Question: I Have the follow code which expands and hides all the content on expand and collapse. The problem I am facing is that that the individual items are not closing correctly. They should work correctly in FF and IE.
Problem is when all is expanded and you close one individually.. it closes a second one even though you havent clicked on the second one . there is some inconstancy.Try closing the last one or the second last one couple times after expanding everytime and you will it closes a 2nd random item or the one next to it
It doesnt happen all the time. The problem is noticeable in firefox
I would really appreciate your help.
Here is the code below and fiddle and screen grab
<URL>
Javascript
'''
var prevId;
function showDiv(id) {
var infoDiv = "#" + id + "-moreinfo";
var plusDiv = "#" + id + "-plus";
var minusDiv = "#" + id + "-minus";
if($(infoDiv).is(":visible")){
removeHash();
$(plusDiv).show();
$(minusDiv).hide();
$(infoDiv).slideUp(200);
}else{
window.location.hash = id;
$(minusDiv).show();
$(plusDiv).hide();
$(infoDiv).slideDown(250);
}
if(prevId != undefined){
if(prevId.valueOf() != id.valueOf()){
$("#" + prevId + "-moreinfo").slideUp(200);
$("#" + prevId + "-plus").show();
$("#" + prevId + "-minus").hide();
}
}
prevId = id;
}
/***
* removeHash()
* Initiates an HTML5 feature to clean URL hashes.
* Requires HTML5 Standards or IE10 or higher. Safe fallback for older browsers.
**/
function removeHash(e){
/* pushState adds to the browser history, or replaceState which keeps the history uniformly clean */
if (history.replaceState){
/* HTML5 browsers, including IE10+ */
history.replaceState("", document.title, window.location.pathname + window.location.search);
} else {
/* Other browsers */
window.location.hash = '';
return false;
}
}
/***
* isNumber(value)
* Boolean function checking if value is numerical.
**/
function isNumber(n){
return !isNaN(parseFloat(n)) && isFinite(n);
}
/***
* Manupulates CSS to show css butons on expand and close. Also, expands and closes all violations
**/
$(document).ready(function(){
if (window.location.hash) {
/* Clean the hash, stripping out the preceding symbol, as showDiv() needs numbers */
var clean_hash = window.location.hash.replace('#','');
var text = $(this).text();
console.log("text " +text);
console.log("clean_hash " +clean_hash);
console.log("text " );
/* Check if the hash is a number before attempting to expand */
if (isNumber(clean_hash)) {
showDiv(clean_hash);
/* tiny wait before scrolling */
window.setTimeout(function() {
/* Uses jquery.scrollto library: http://balupton.github.io/jquery-scrollto/ */
//Scroll down to the item's h3 violation header text.
$('#post-'+prevId+' h3.viol-header').ScrollTo({
duration: 350,
easing: 'linear',
});
}, 800);
}
}
/**
** This shows the content when the user clicks on Expand all and also switches the plus and minus
**/
$("#Hide").hide();
$("#Show").click(function(e){
removeHash(e); //Reset the hash
$("div.moreinfo").slideDown(200);
$("div.plus").hide().removeClass("closed");;
$("div.minus").show().addClass("opened");
$("#Show").html("Expand All").addClass("expanded");
$("#Show").hide();
$("#Hide").show();
e.preventDefault();
});
/**
** This code hides the ontent when the user clicks on Expand all and also switches the plus and minus
**/
$("#Hide").click(function(e){
removeHash(e); //Reset the hash
$("div.moreinfo").slideUp(200);
$("div.plus").show().addClass("closed"); ;
$("div.minus").hide().removeClass("opened");
$(".message").html("Collapse All");
$("#Show").show();
$("#Hide").hide();
e.preventDefault();
});
});
'''

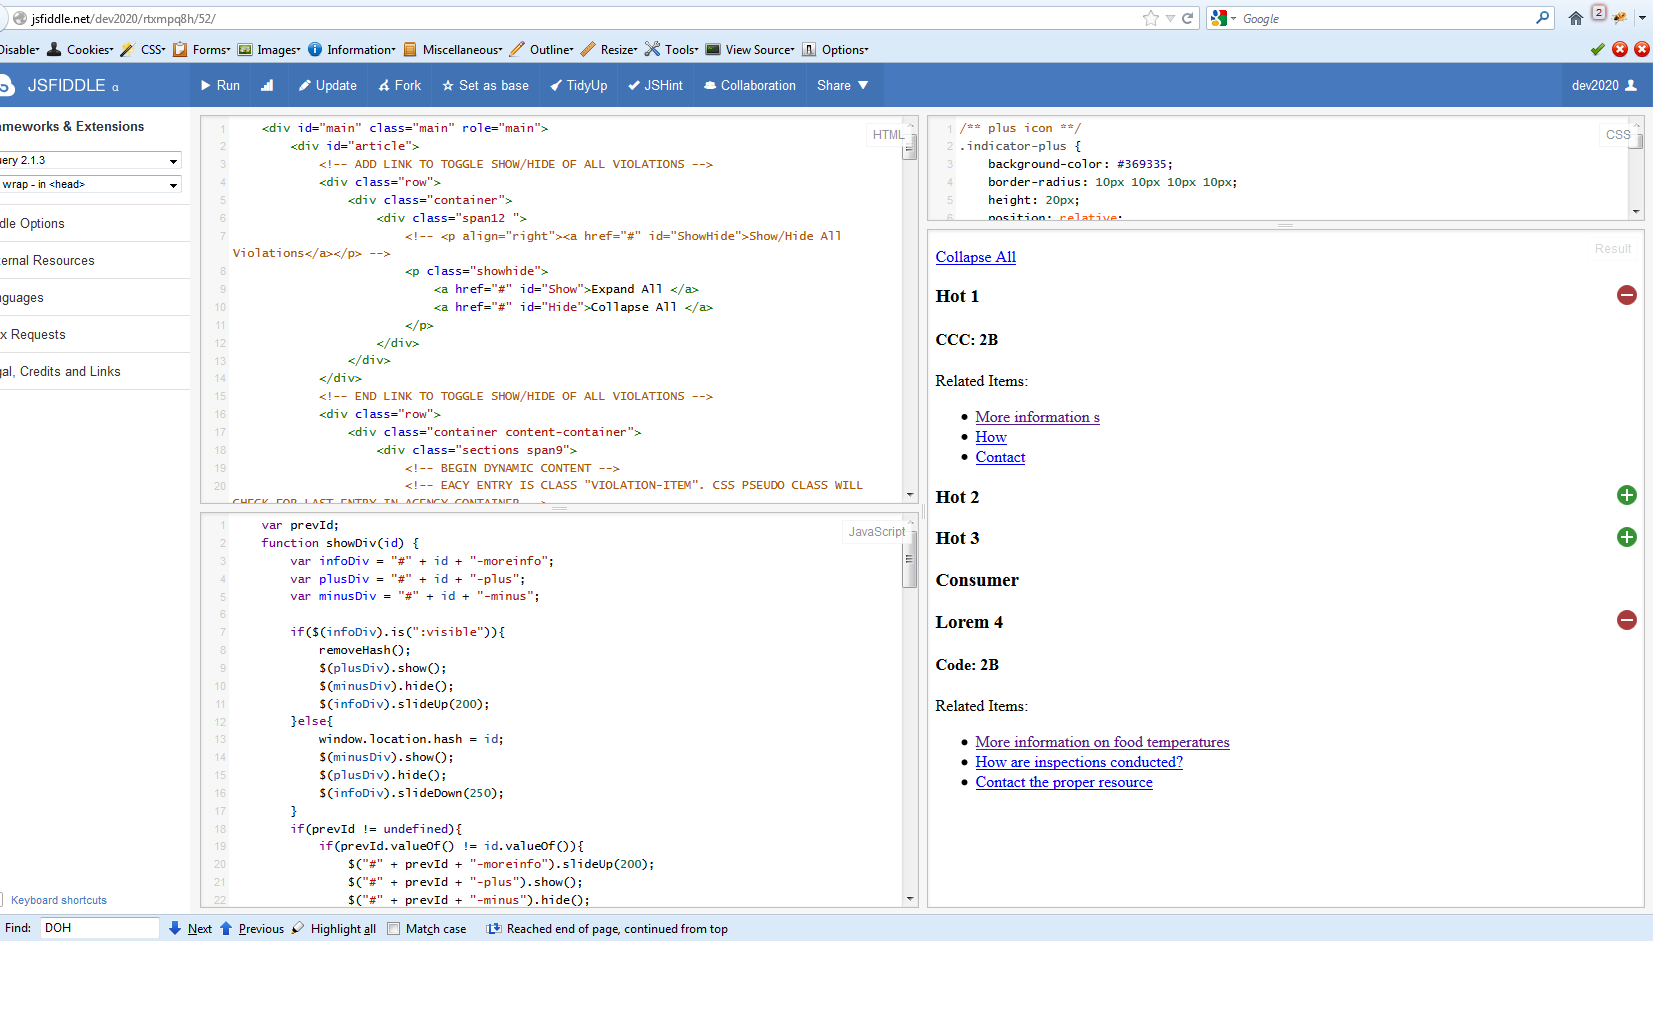
Answer: It looks like it's retaining the previous 'prevId' from before the Show All/Expand all was clicked. You will need to reset that 'prevId' to 'undefined' when the Show All/Expand All buttons is clicked.
I added this line to the top of your '$("#Show")' and '$("#Hide")' click functions and it seems to be working.
'''
prevId = undefined;
'''
<URL>
Expand all > Collapse 1 Div > Collapse All > Expand All. Then collapse a different div. It should collapse that div and the first div that you collapsed. I am able to recreate this in any browser.